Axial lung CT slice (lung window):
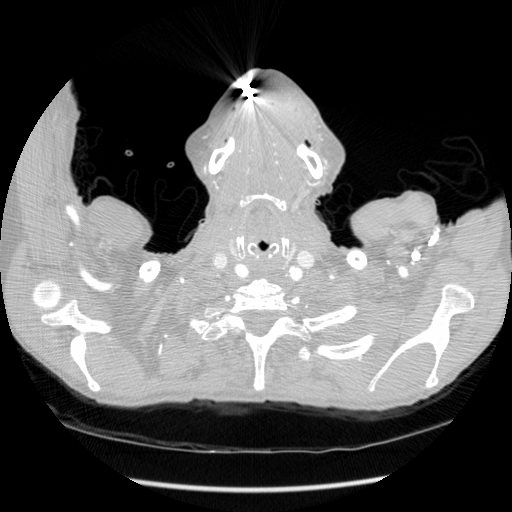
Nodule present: no